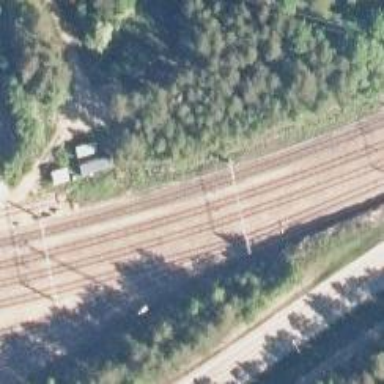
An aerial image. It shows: Rail siding with electrified contact lines.